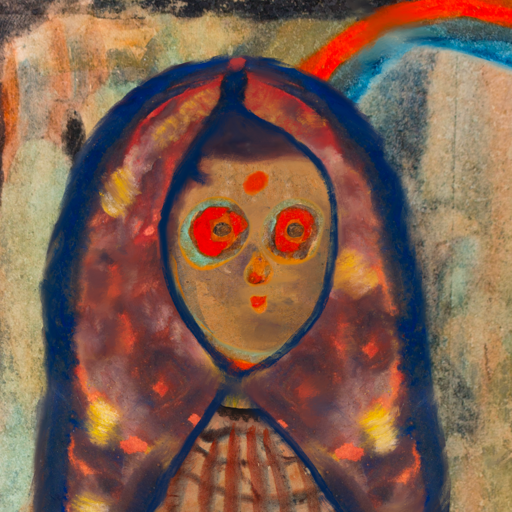
Background: Childish, Head And Neck Front: In_The_Sun, Face Front: Sisters, Bust: Orphan, Hair Front: Sisters, Head Accessory: Mother_And_Son_Mother_Scarf, Second Necklace: Blank, Necklace: Blank, Baby: Blank